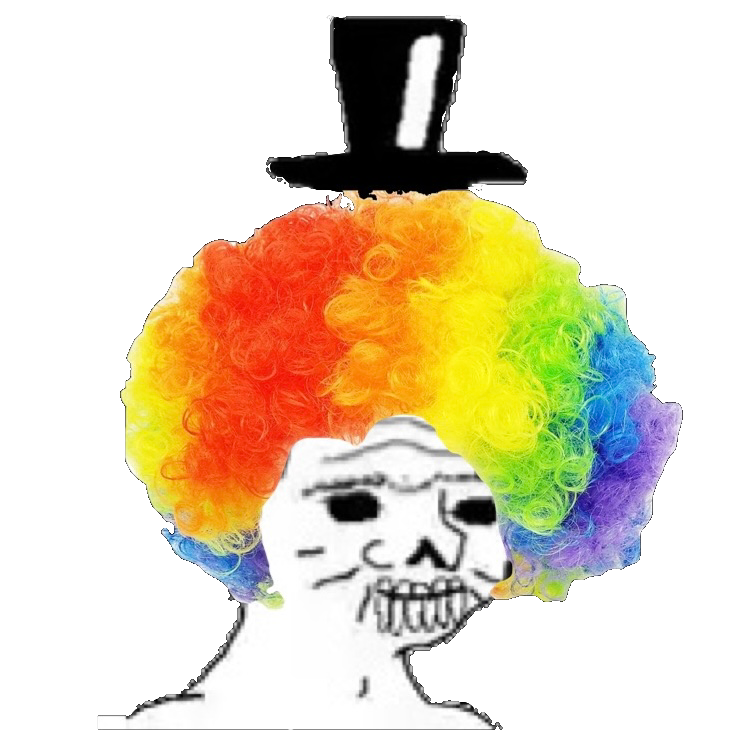
Label: 5_Boomer